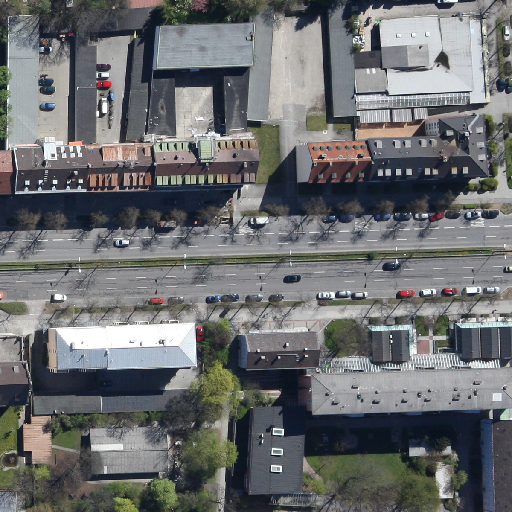
Referring expression: sidewalk along with tree